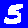
Digit: 5